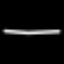
Label: line